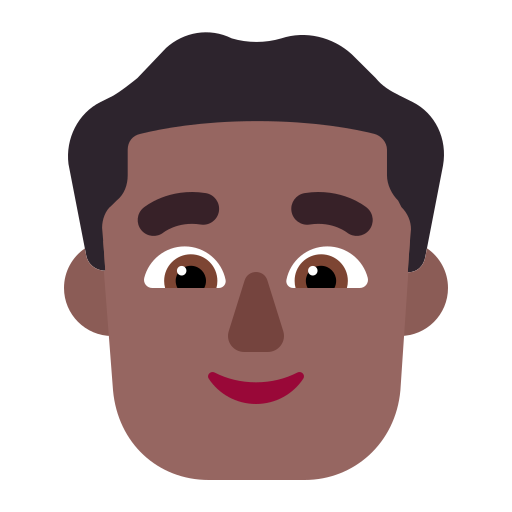
man flat  dark